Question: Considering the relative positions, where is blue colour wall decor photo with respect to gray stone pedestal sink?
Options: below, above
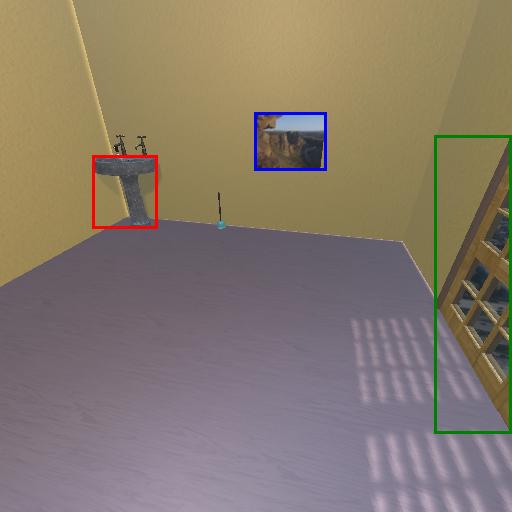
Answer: below